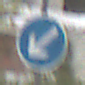
Verkehrszeichen: VorgeschriebeneVorbeifahrtLinks
Umgebung: Outdoor, Urban
Tageszeit: Midday
Wetter: Overcast
Licht: Natural
Jahreszeit: NotSpecified
Kontrast: LowContrast